Question: i am seeing a wierd thing.
i have a program that loops over a list, plots a bar graph using matplotlib, saves the figure to a somefile.png in current dir, and sends an email attaching the picture, then deletes the image. ( next image will be saved at same location)
now, when i send just one email, the color of graph is the default blue.
but when i am sending multiple emails, i am seeing distortion in color . the different graphs are of completely different color, and the top of the graph is some mixed color

can anyone explain why ? and what can i do to avoid this ?
each plot is being done seperately.
and i had also given a 2s sleep time after deleting the image file
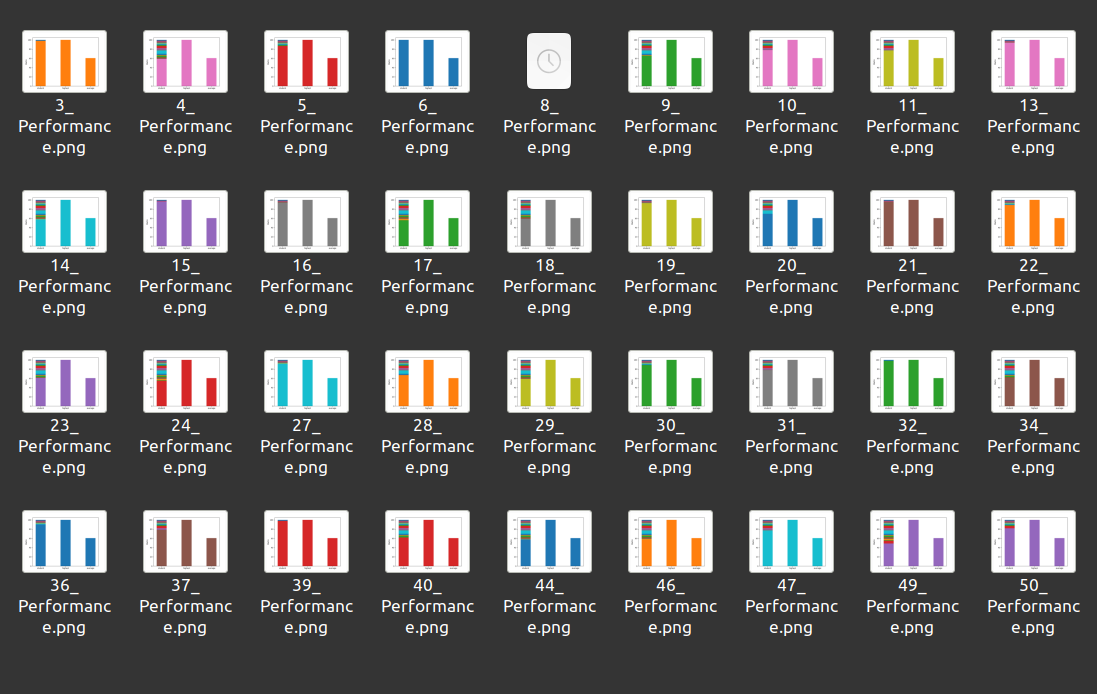
Answer: Calling 'plt.close()' after 'plt.savefig(path)' solved the problem.
This solved the distortion issue, as well as got same color for all plots.
Thanks to <URL> for commenting about "resetting the cycler"